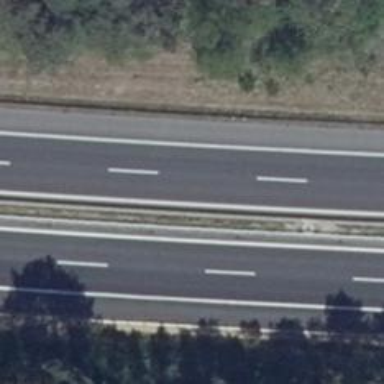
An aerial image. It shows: Asphalt motorway.